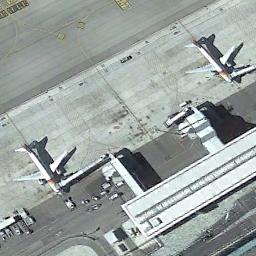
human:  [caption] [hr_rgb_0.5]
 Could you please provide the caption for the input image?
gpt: Two planes with the red mark parked next to the terminal and some cars beside .

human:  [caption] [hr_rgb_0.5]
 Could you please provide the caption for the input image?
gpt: Here are two white planes parked on the ground, And the roof of the building next to them is also white .

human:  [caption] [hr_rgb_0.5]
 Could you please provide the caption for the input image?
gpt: Two planes are stopped next to the airport .

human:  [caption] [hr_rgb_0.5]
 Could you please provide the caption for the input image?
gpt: Two airplanes were on the airport beside the building .

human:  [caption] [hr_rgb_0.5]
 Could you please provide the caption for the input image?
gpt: Two planes are parked at the airport next to the building .